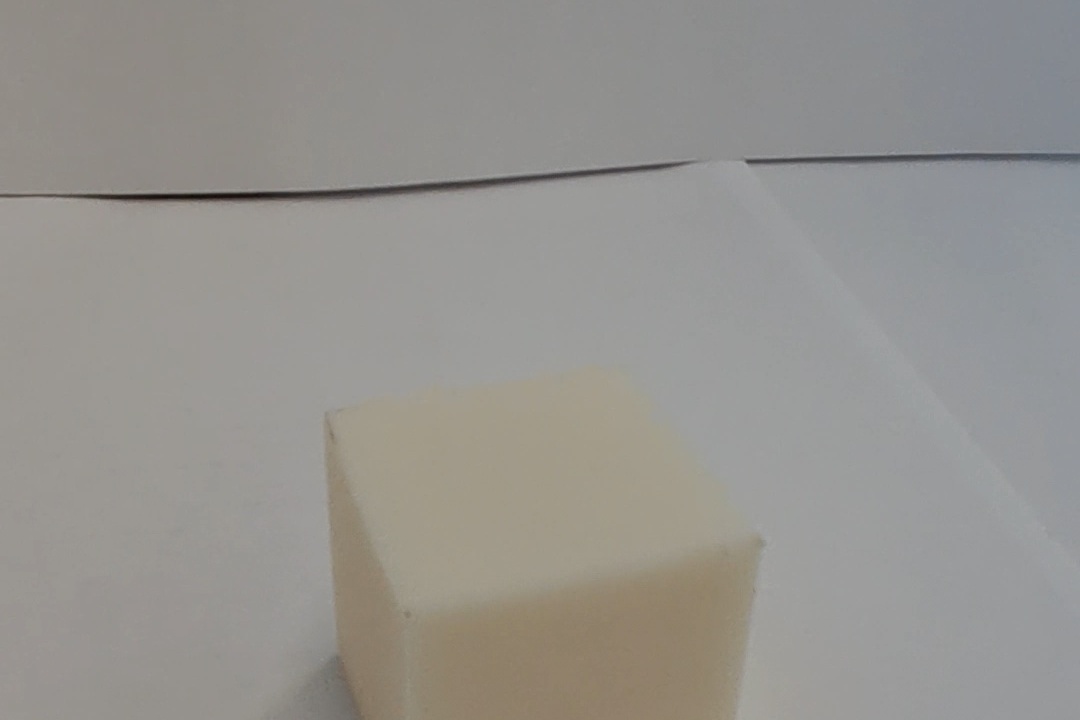
Label: Cuboid